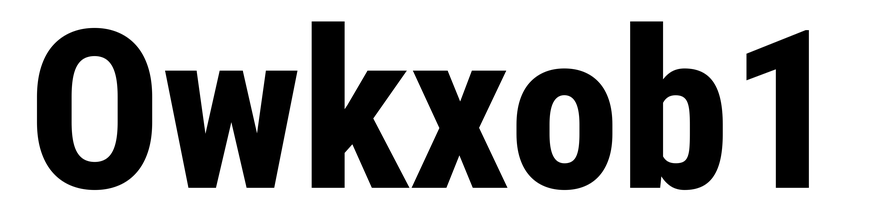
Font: Roboto_Condensed_ExtraBold